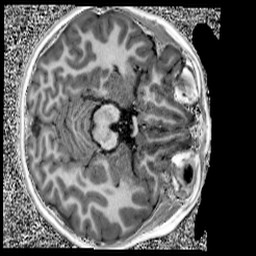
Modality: UNIT1
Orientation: axial
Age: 9
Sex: female
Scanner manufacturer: siemens
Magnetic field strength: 3 T
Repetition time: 4 s
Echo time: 0.00303 s